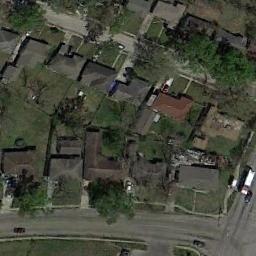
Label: medium_residential